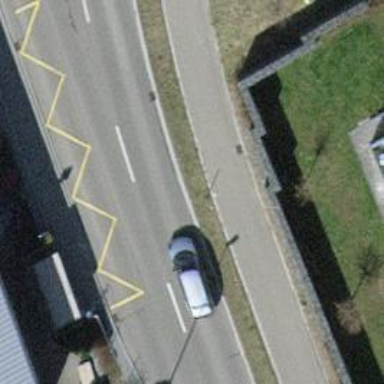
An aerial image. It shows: Bus stop with designated public transport stop position.